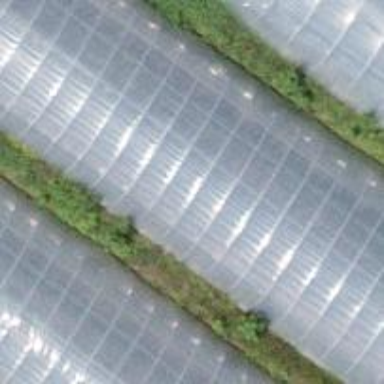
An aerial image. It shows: Greenhouse.